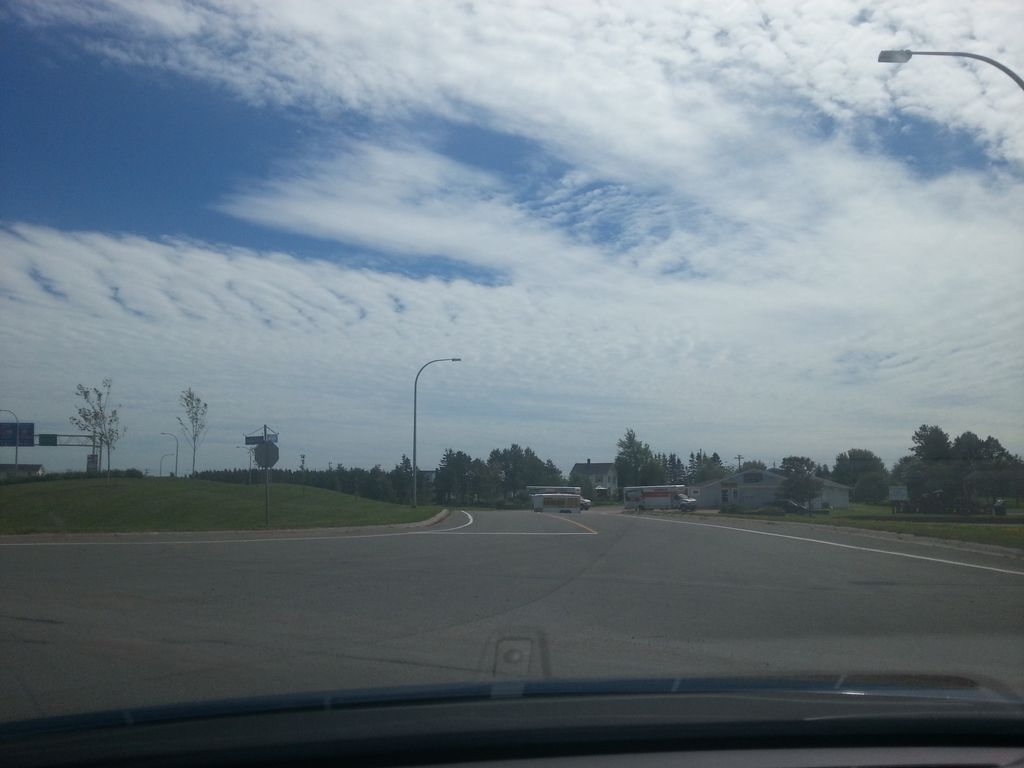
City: charlottetown